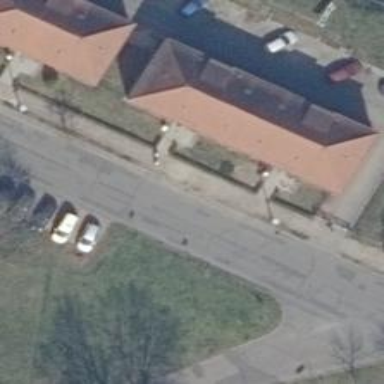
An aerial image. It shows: Residential road with asphalt surface. Sidewalk is present on the left side.